Field crop: maize
Growth stage: 1
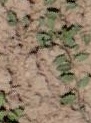
Species: convolvulus